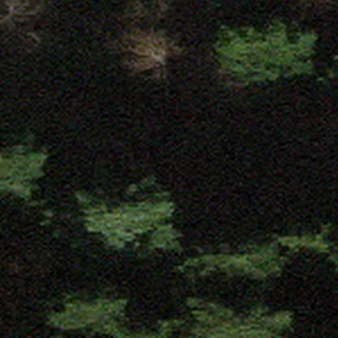
Label: other